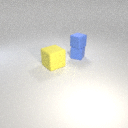
large yellow rubber cube to the left of small blue rubber cube